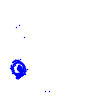
Particle: electron